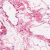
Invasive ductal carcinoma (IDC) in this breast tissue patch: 0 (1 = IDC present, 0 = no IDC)